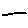
Label: line